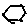
Label: hexagon